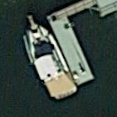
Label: Civil_yacht